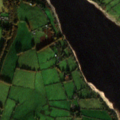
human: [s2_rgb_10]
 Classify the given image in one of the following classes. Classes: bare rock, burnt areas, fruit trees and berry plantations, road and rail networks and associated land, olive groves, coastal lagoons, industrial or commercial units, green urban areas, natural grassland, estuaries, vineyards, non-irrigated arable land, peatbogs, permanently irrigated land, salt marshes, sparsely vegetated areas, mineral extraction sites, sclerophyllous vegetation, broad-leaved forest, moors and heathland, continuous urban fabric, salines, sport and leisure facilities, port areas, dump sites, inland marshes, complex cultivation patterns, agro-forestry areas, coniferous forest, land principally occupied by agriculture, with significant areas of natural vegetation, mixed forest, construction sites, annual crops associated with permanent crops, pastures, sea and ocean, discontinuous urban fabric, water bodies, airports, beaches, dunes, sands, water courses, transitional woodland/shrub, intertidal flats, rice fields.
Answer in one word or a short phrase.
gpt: pastures, water bodies